Question: Count the number of objects in the diagram.
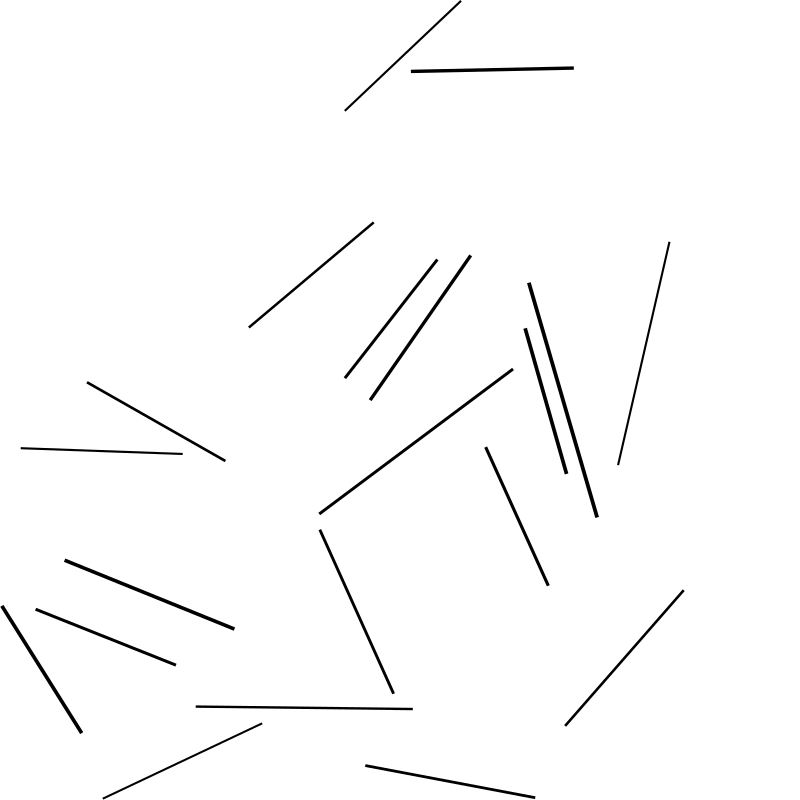
Answer: 20